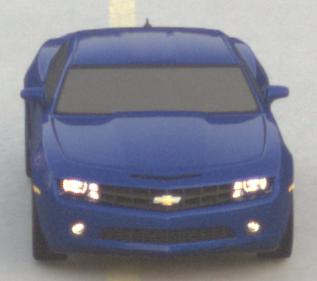
Make: Chevrolet
Model: Camaro Cabriolet 6.2 V8
Detailed model: Camaro (V) Coupé
Model produced from: 2011/09
Model produced until: 2014/02
Doors: 2
Color: blue
Road condition: dry road
Daytime: sunrise or sunset
Contrast: low contrast